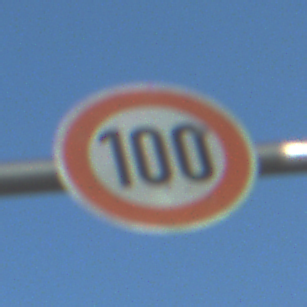
Verkehrszeichen: Geschwindigkeit100
Umgebung: Outdoor, Nature
Tageszeit: MorningAfternoon
Wetter: Clear
Licht: Natural
Jahreszeit: NotSpecified
Kontrast: HighContrast